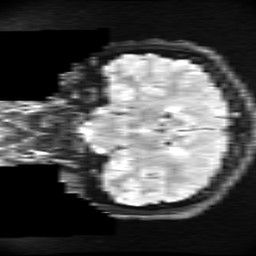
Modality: FLAIR
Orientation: coronal
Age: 18
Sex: female
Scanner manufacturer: ge
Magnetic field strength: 3 T
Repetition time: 11 s
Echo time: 0.1497 s